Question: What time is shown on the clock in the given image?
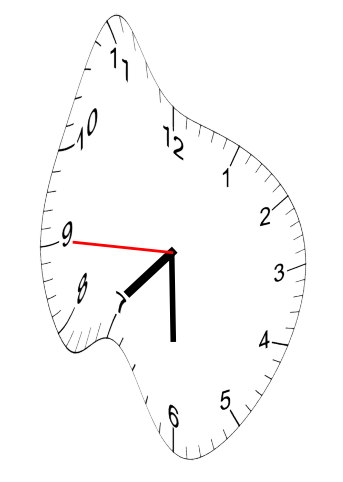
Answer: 07:29:45